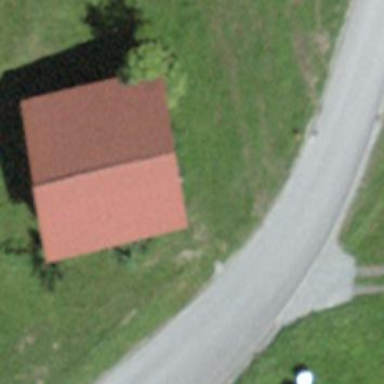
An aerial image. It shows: Detached building with gabled roof.